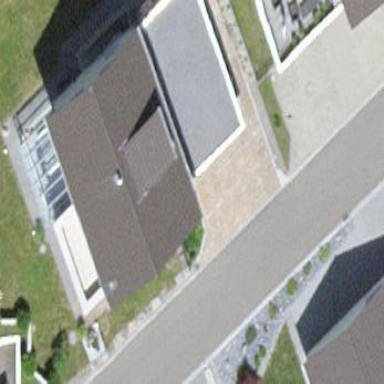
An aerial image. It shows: Garage.